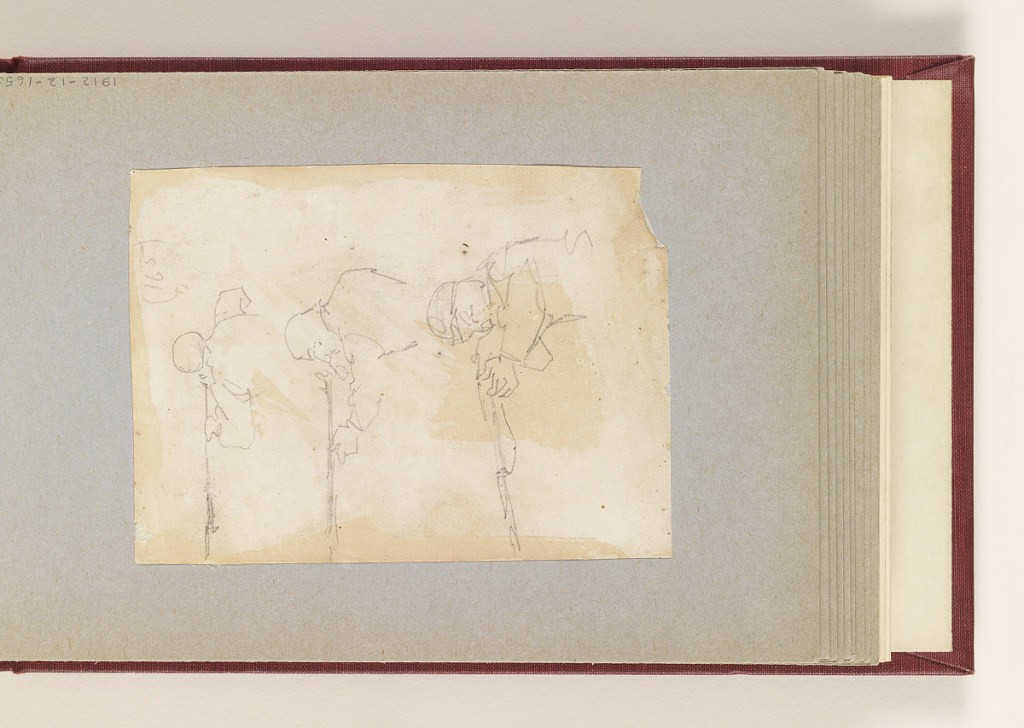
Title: Three Sketches of a Soldier Firing Rifle
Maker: Winslow Homer, American, 1836–1910
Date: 1862
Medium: Graphite on cream wove paper, laid down
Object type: Drawing
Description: Vertical view containing three horizontal sketches of a soldier firing a rifle.